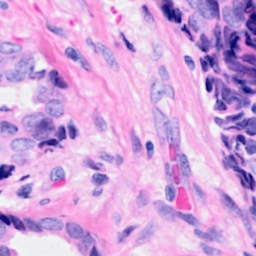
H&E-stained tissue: Breast